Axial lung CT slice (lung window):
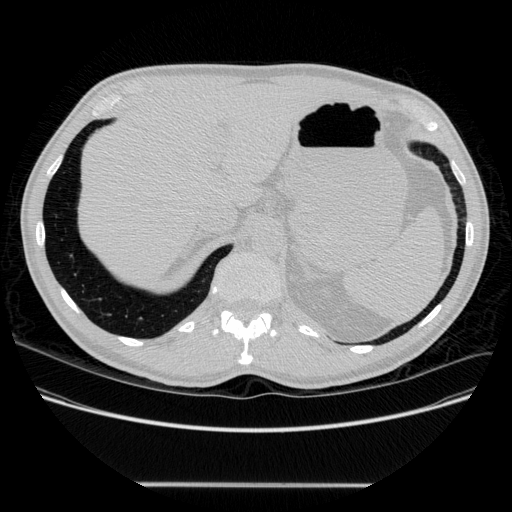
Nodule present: no